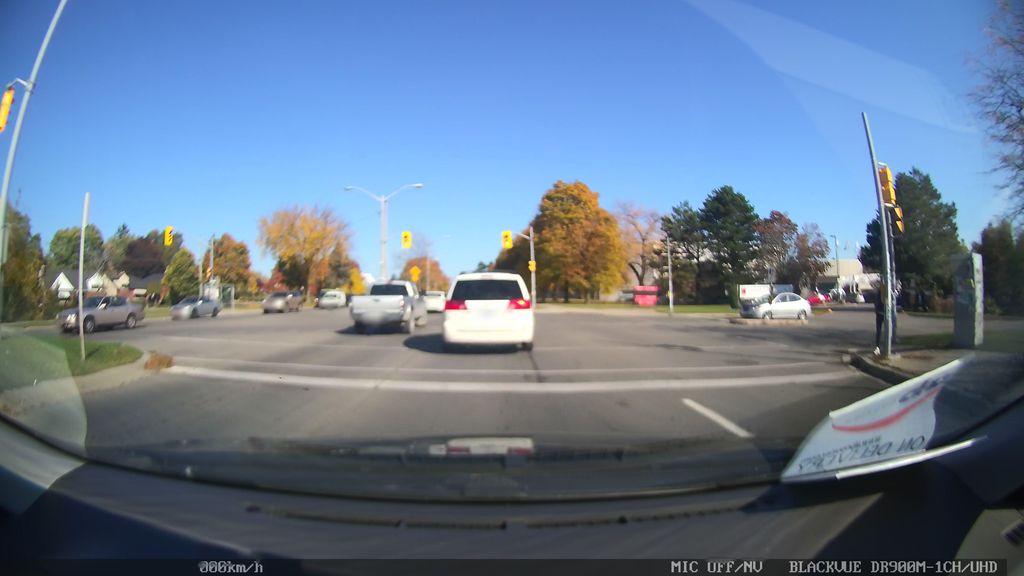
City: toronto